Question: I will begin with the explanation that what is supposed to do the program below. Well, when you click on the button expands on the text, along with the text steadily increasing width and / or height. In such a manner, that the entire text is visible all the time.
The problem is that when zoomed button does not increase the display area so that just a few clicks starts hiding. The program itself should increase the display area so that everything is visible all the time.
Screen publishes what it looks like and how it should be.

'''
import java.awt.Dimension;
import java.awt.FlowLayout;
import java.awt.Font;
import java.awt.GridLayout;
import java.awt.event.*;
import javax.swing.*;
public class Main {
public static void main(String ... args) {
JFrame frame = new JFrame("JFrame");
final GridLayout gd = new GridLayout(0,1);
frame.setLayout(gd);
final JPanel panel1 = new JPanel();
panel1.setLayout(new FlowLayout());
JPanel panel2 = new JPanel();
panel2.setLayout(new FlowLayout());
final JButton btn1 = new JButton("Button 1");
final JButton btn2 = new JButton("Button 2");
btn1.addActionListener( new ActionListener() {
int fontSize = 14;
public void actionPerformed(ActionEvent e){
Font font = new Font("Arial", Font.PLAIN, fontSize);
btn1.setFont(font);
fontSize++;
}
});
btn2.addActionListener( new ActionListener() {
int fontSize = 14;
public void actionPerformed(ActionEvent e){
Font font = new Font("Arial", Font.PLAIN, fontSize);
btn2.setFont(font);
fontSize++;
}
});
panel1.add(btn1);
panel2.add(btn2);
frame.add(panel1);
frame.add(panel2);
//frame.setPreferredSize(new Dimension(200, 100));
frame.setDefaultCloseOperation(JFrame.DISPOSE_ON_CLOSE);
frame.pack();
frame.setLocationRelativeTo(null);
frame.setVisible(true);
}
}
'''
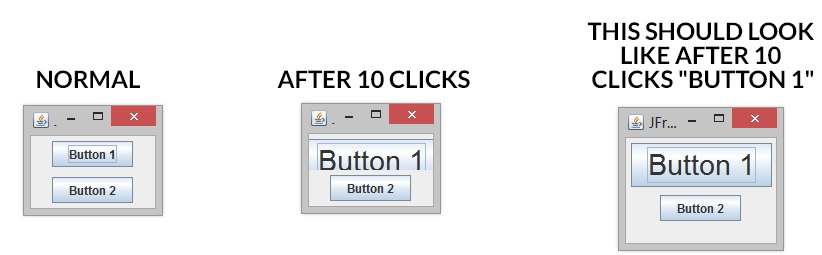
Answer: > The problem is that when zoomed button does not increase the display
area so that just a few clicks starts hiding. The program itself
should increase the display area so that everything is visible all the
time.
add code line 'frame.pack();' after 'Font' increased / decreased, then all 'JComponents' in the 'JFrame' will be relayout